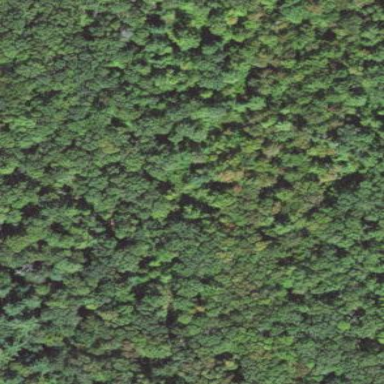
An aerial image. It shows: Mixed woodland area with various types of leaves.